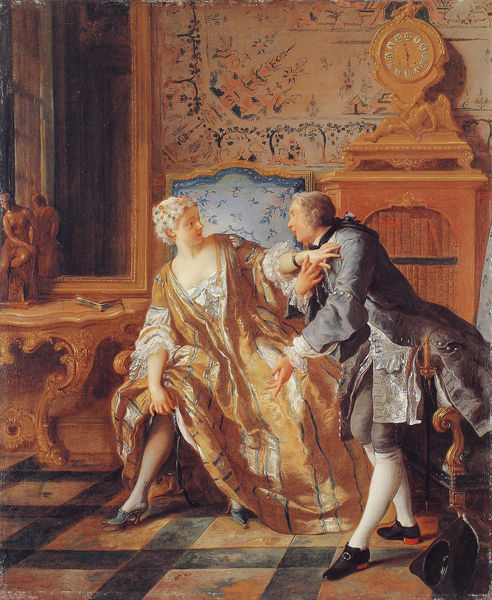
Titel: Das Strumpfband
Künstler: Jean - Francois de Troy
Institution: Privatsammlung
Schlagwörter: gemälde, hand, mann, weiß, fenster, frankreich, frau, frisur, hut, kleid, raum, stuhl, tisch, zimmer, dame, schloss, hochformat, mode, muster, rock, jung, regal, wand, arm, barock, herr, hände, innenraum, spiegel, boden, gold, haare, sessel, paar, rokkoko, rokoko, skulptur, perücke, bein, bücher, schrank, schuhe, saal, polster, tapete, lesen, uhr, strumpf, gehrock, strümpfe, buch, palast, schuh, bücherregal, tapisserie, kostüme, schnallenschuh, schnallenschuhe, steinboden, anbetung, bücherschrank, abwehr, liebesszene, bedrängen, hug, kavalier, polstersessel, modisch, sithen, aufdringlich